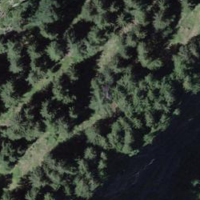
EUNIS habitat code: 43
Species observed at this site:
Moneses uniflora